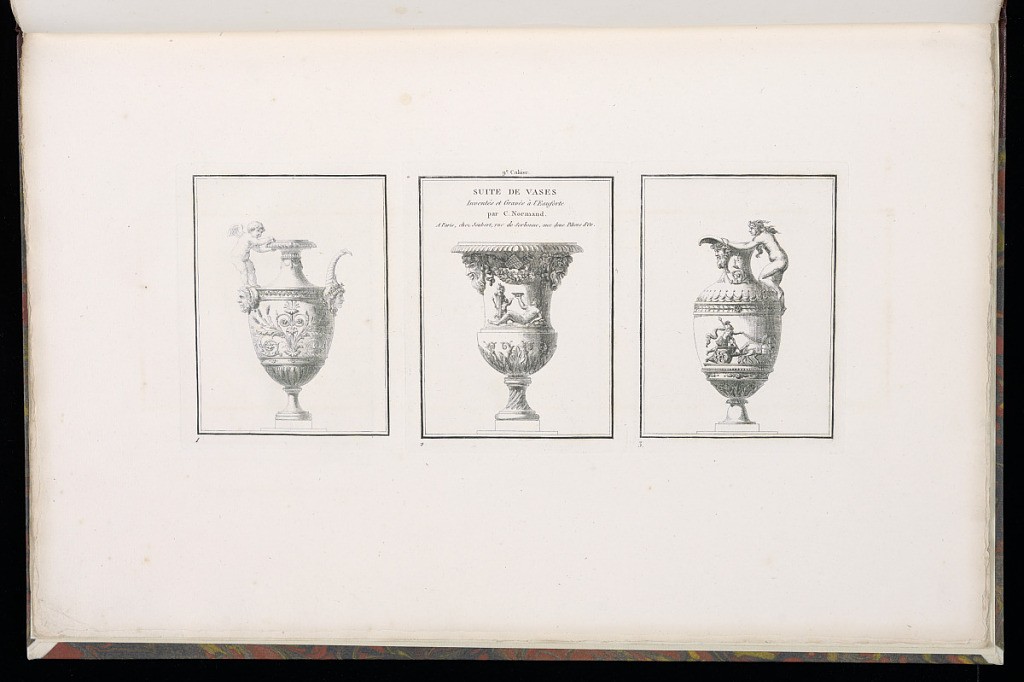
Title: Three Vase Designs
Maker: Charles Normand, French, 1765 – 1840
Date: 1787–95
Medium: Etching on laid paper
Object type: Print
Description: Three individual numbered plates with designs for vases. The central plate with an urn style vase - featuring mythological figures, festoons of flowers, masks, trophies of instruments, fluting, fleurons and foliate motifs - has the title and address lettered above. The left plate (numbered 1) is a design for an ewer with a winged putto as the handle, featuring masks, gadrooning, fleurons, scrolling foliage and rosettes. The right plate (numbered 3) is a design for an ewer with a female nude as the handle, featuring a soldier in a horse drawn chariot on the body, a mask, beading, rosettes, and scrolling foliate motifs.